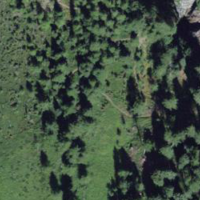
EUNIS habitat code: 43
Species observed at this site:
Vaccinium uliginosum